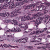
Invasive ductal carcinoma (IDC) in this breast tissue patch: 1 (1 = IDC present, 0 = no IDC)